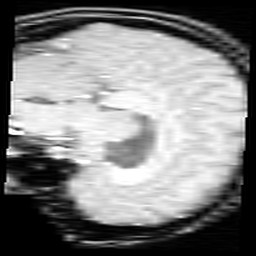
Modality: inplaneT1
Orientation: sagittal
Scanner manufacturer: ge
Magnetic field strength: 3 T
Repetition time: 0.25 s
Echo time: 0.0036 s